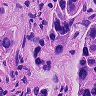
Metastatic tissue present: yes